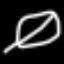
Label: leaf